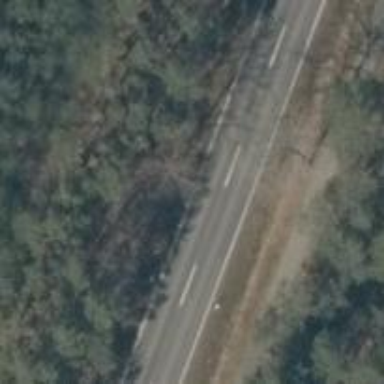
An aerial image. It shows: Secondary road with asphalt surface.